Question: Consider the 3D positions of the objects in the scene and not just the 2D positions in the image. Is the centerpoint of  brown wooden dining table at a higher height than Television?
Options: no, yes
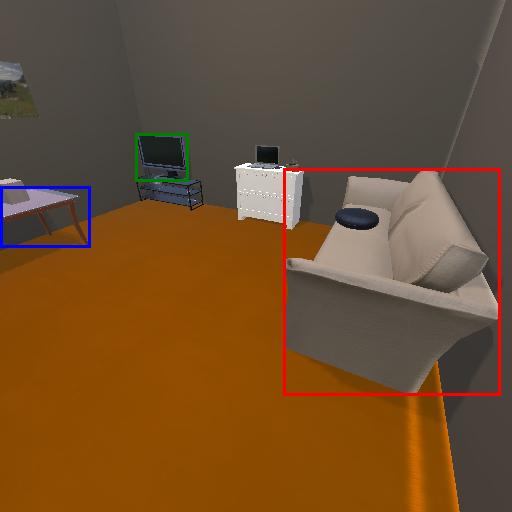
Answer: no